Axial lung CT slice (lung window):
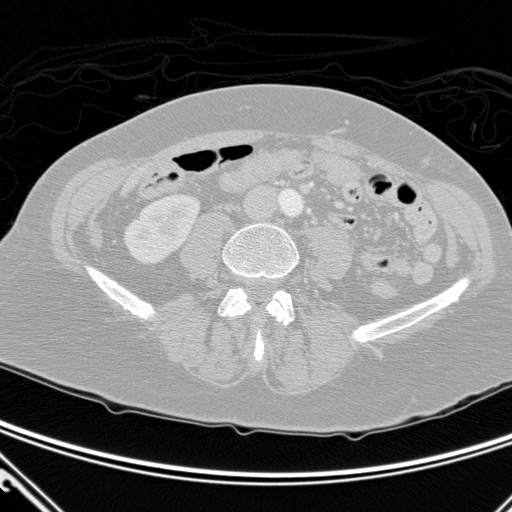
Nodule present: no